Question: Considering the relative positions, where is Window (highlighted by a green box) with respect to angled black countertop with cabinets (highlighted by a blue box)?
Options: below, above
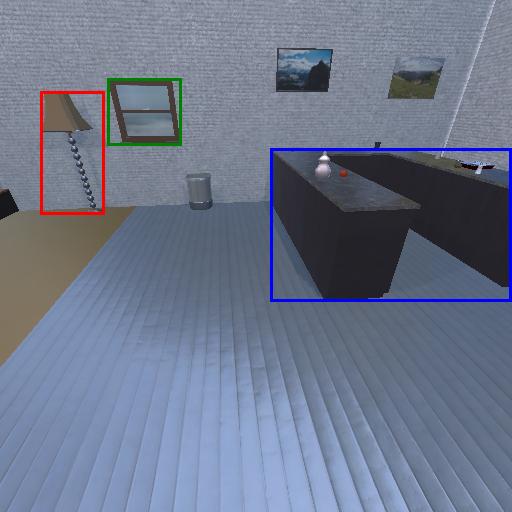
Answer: below